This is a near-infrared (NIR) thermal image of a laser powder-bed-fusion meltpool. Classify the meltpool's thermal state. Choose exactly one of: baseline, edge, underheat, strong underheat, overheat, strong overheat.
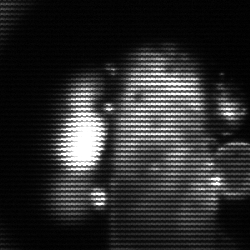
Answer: strong underheat